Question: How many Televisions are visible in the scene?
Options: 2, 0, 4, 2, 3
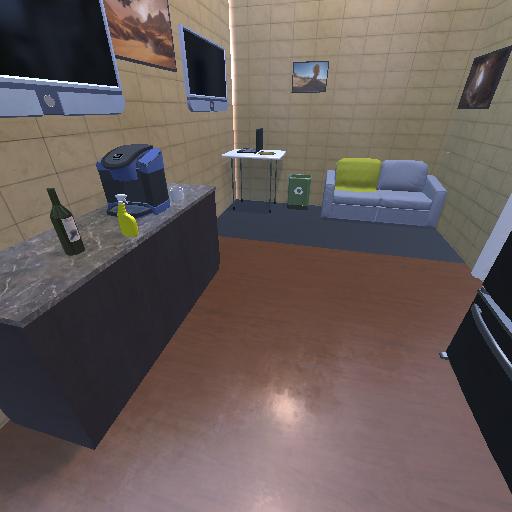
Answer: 2